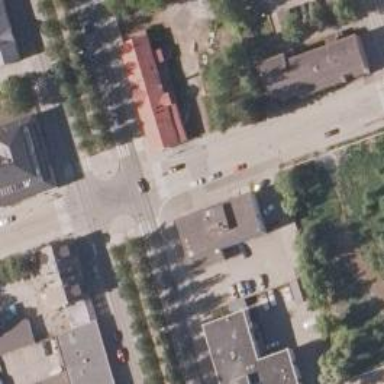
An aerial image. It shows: Cycleway with asphalt surface and zebra crossing.